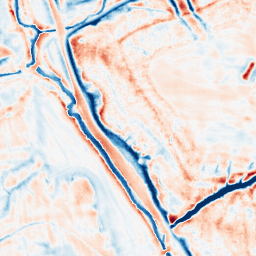
Category: edge_preserving
Decomposition family: bilateral
Decomposition parameters: d: 21
sigma_color: 25
sigma_space: 150
Upsampling method: sinc_blackman
Upsampling parameters: scale: 4
kernel_size: 8
Upsampling scale: 4